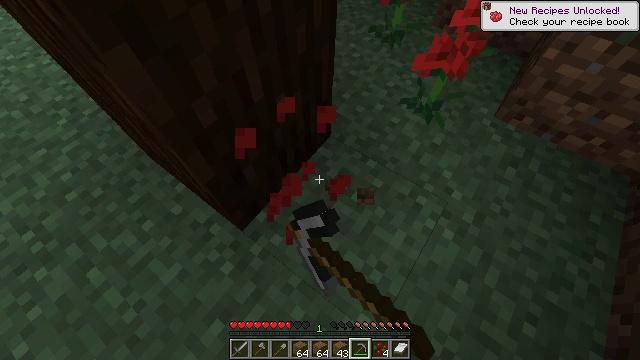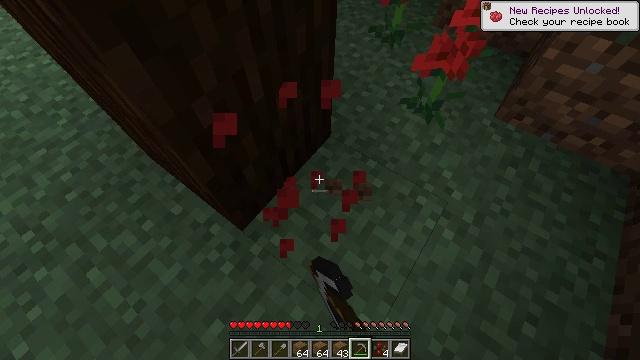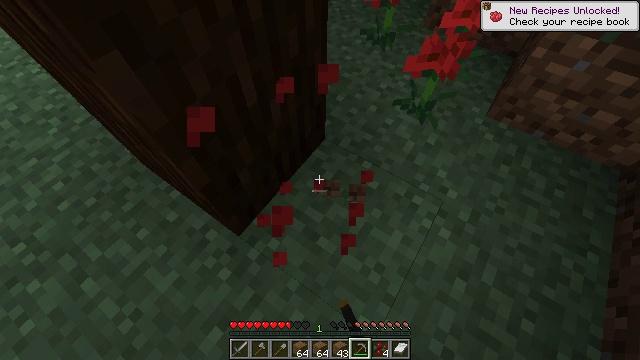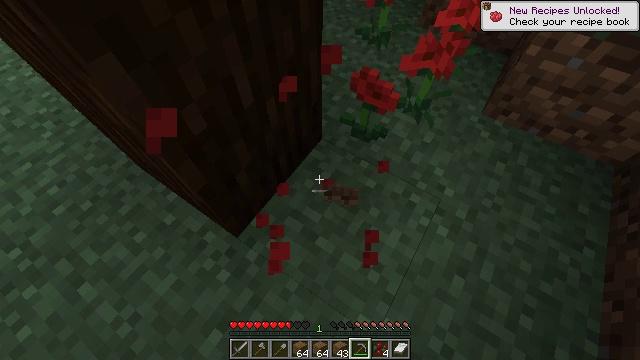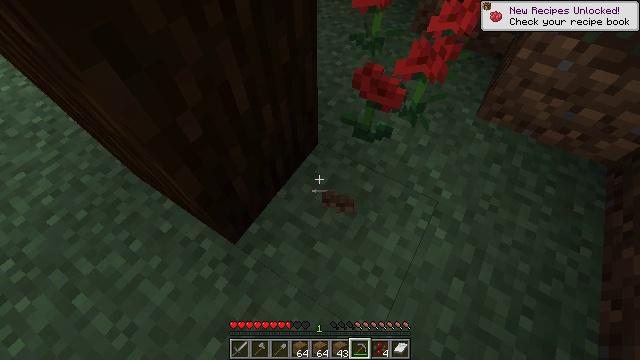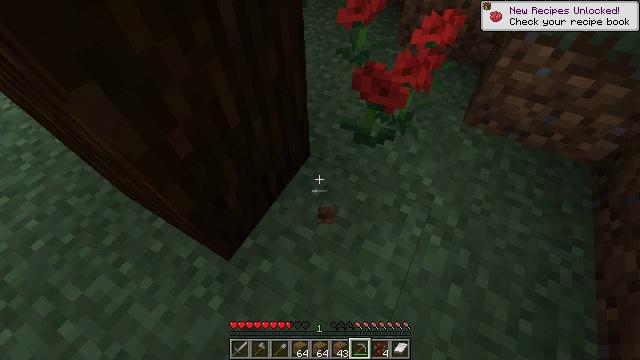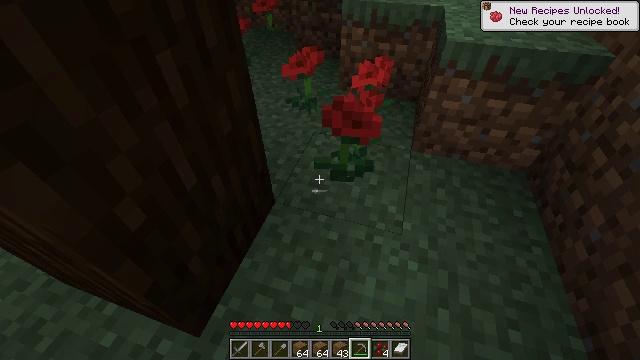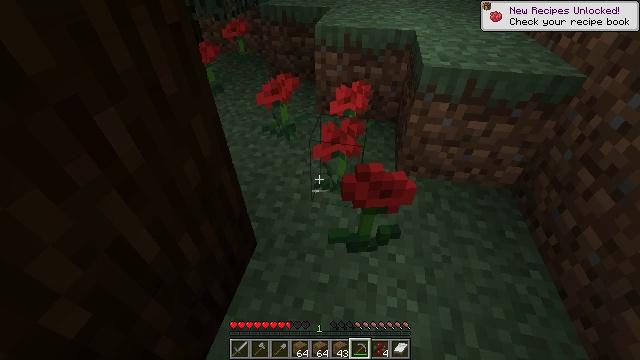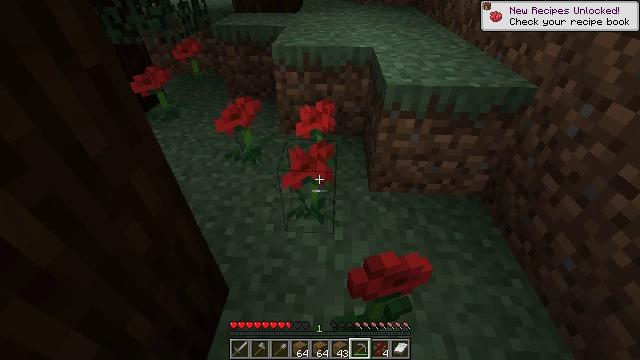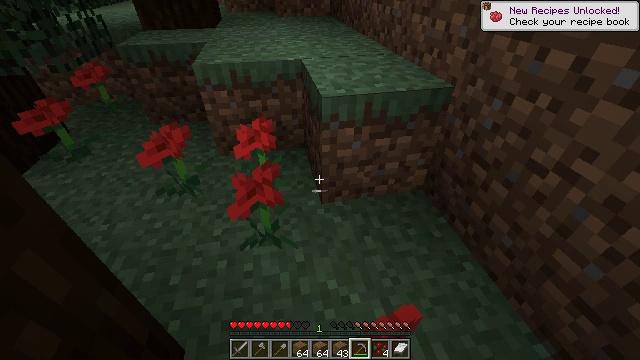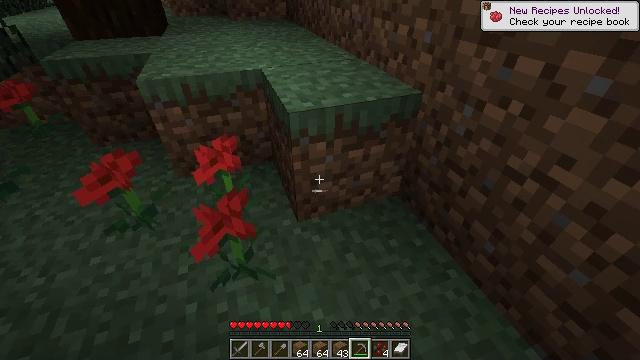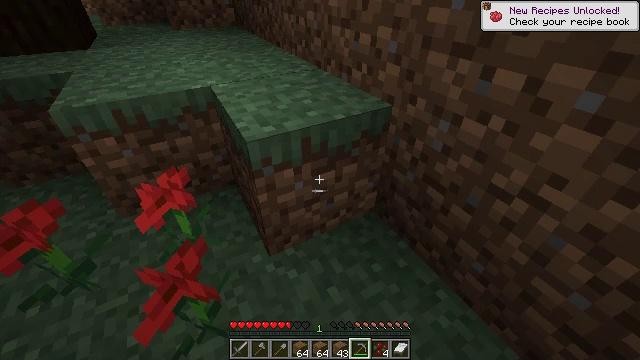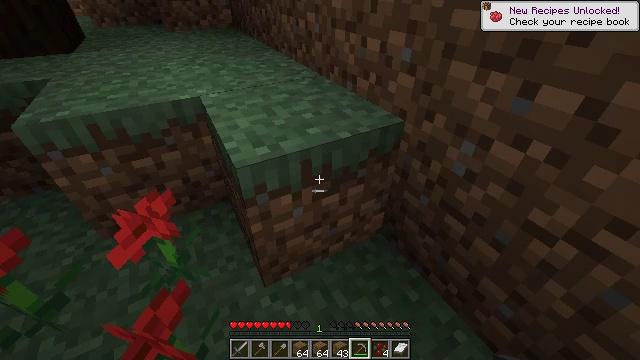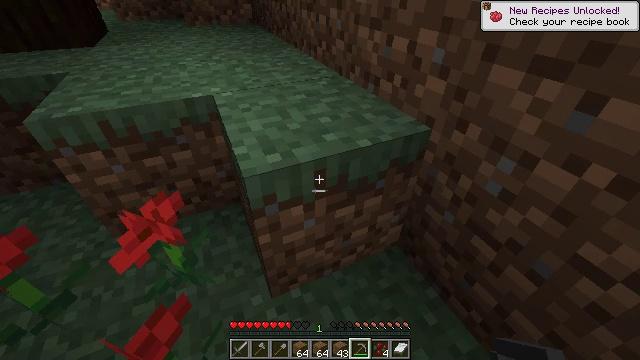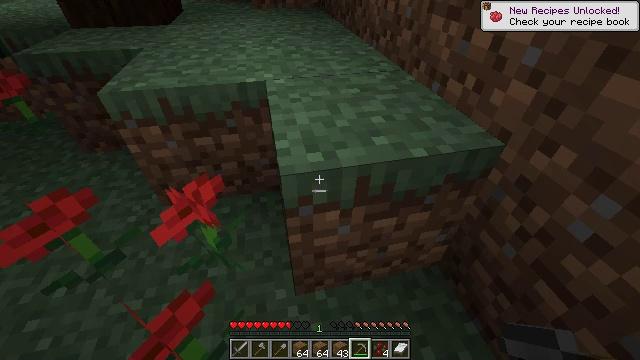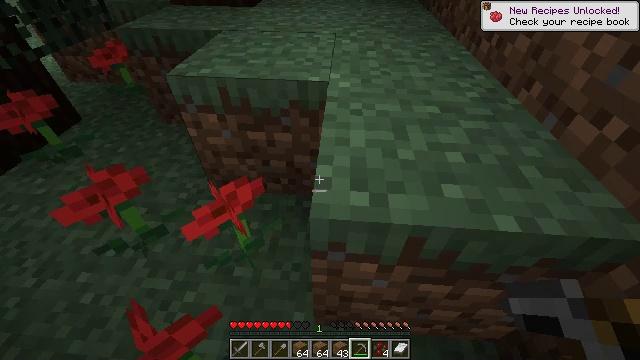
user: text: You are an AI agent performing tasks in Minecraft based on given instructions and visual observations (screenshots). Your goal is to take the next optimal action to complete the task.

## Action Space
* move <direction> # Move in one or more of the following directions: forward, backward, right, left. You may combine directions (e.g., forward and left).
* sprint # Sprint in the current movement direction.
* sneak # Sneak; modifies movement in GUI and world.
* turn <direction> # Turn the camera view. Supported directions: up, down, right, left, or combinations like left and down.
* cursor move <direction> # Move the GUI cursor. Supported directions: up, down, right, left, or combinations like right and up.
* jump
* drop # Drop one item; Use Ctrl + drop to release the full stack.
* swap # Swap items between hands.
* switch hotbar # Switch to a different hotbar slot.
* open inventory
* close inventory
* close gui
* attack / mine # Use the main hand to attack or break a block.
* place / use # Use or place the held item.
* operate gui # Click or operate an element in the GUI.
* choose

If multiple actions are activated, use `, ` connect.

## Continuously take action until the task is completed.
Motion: motion action
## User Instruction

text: Break the poppy plant.
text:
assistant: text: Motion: no_op
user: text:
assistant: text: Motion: turn right
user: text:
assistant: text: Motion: turn right
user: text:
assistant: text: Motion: turn right and up
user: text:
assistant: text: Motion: turn right and up
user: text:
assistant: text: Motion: move forward, turn right and up
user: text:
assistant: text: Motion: move forward, turn right and up
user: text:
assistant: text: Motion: move forward, turn right and up
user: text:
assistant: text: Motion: move forward, turn right and up
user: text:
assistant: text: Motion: move forward, turn right
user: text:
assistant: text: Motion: move forward, turn right
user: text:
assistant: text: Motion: move forward
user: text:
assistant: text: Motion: move forward, turn left
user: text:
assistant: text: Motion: move forward, turn left and down
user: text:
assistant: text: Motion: turn left and down
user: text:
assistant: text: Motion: turn left and down
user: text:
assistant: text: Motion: turn left
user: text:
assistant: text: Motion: turn left and down
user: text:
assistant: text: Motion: turn left and down
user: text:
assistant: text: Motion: no_op
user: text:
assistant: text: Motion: no_op
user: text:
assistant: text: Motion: no_op
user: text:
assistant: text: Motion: no_op
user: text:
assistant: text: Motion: attack / mine
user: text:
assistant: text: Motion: attack / mine
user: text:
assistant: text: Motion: attack / mine
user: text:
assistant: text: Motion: attack / mine
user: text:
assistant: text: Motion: turn left and down
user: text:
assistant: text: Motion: turn left and down
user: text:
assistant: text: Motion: turn left and down